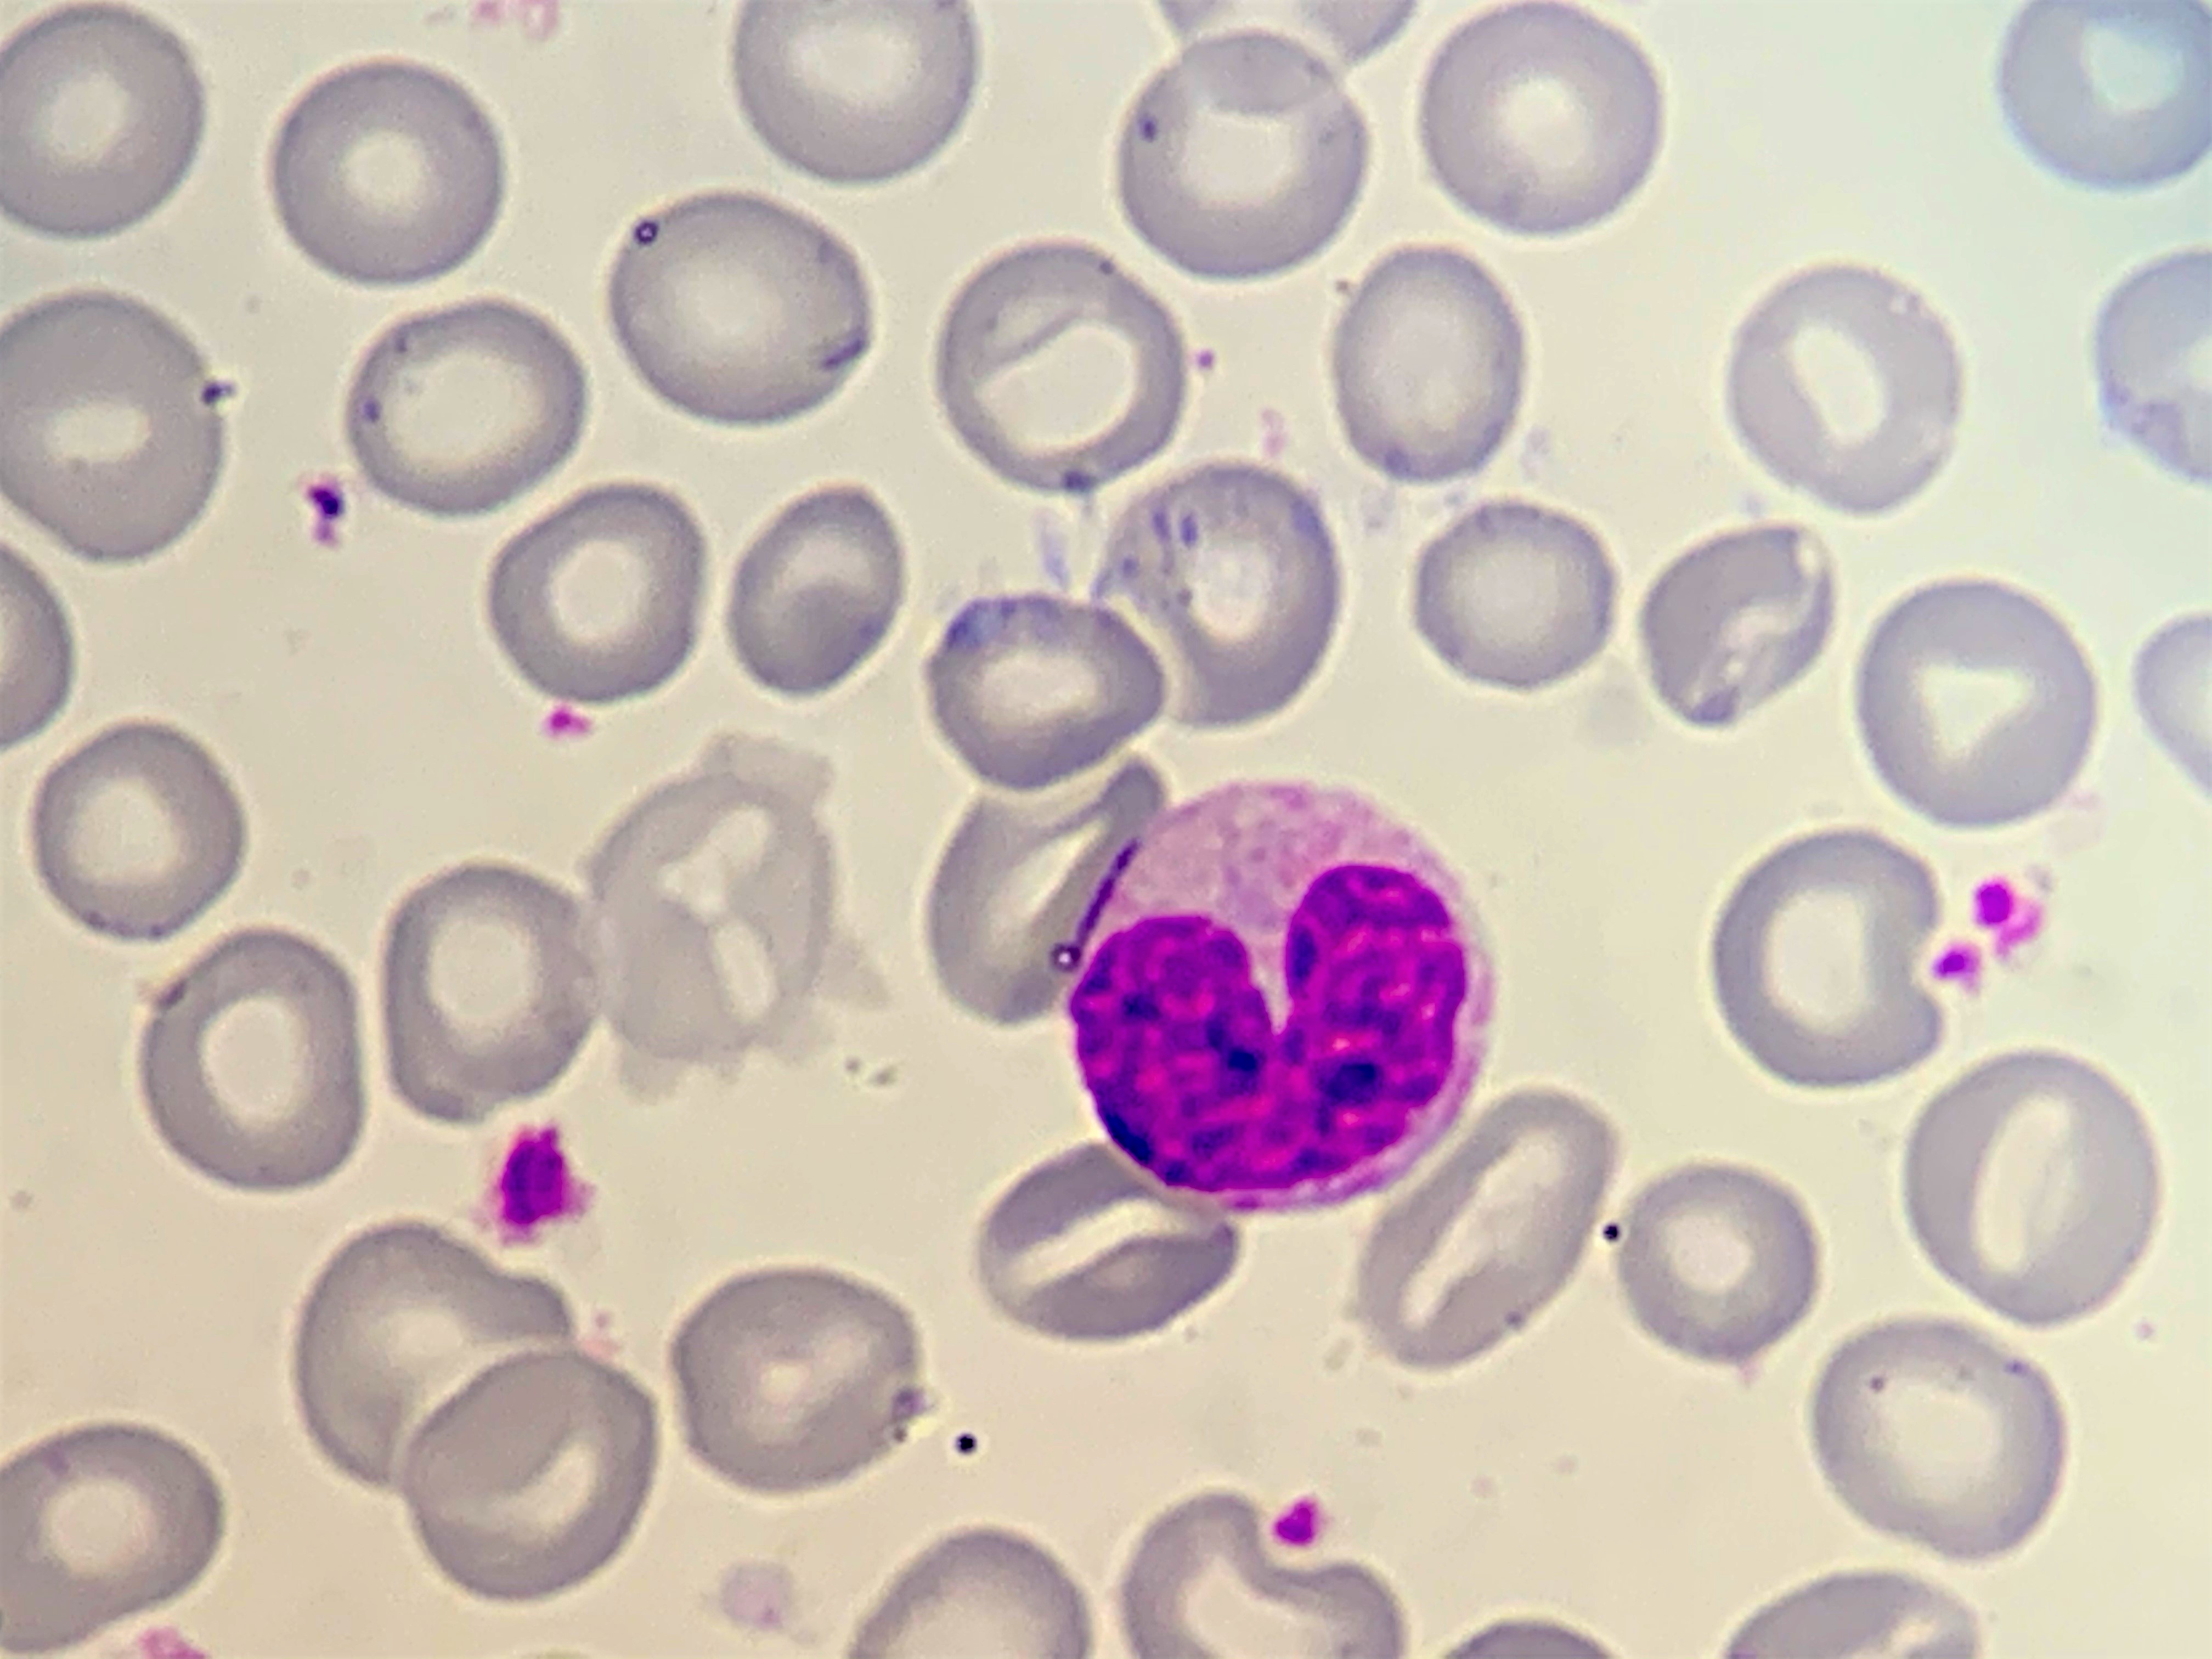
Cell type: MONOCYTES